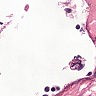
Metastatic tissue present: no